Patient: sex F, age 68
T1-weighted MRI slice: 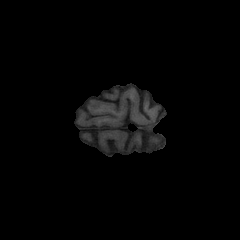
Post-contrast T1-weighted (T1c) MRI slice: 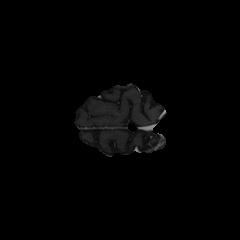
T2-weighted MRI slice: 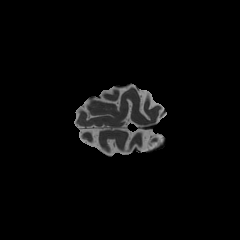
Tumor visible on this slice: no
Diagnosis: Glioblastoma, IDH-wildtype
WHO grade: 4